八年级 · 度量几何学
某单位有一块四边形的空地, $\angle B=90^{\circ}$, 量得各边的长度如图 (单位: 米),

现计划在空地内种草, 若每平方米草地造价 30 元, 这块地全部种草的费用是多少元?

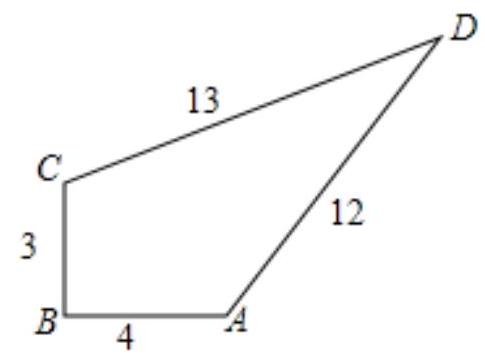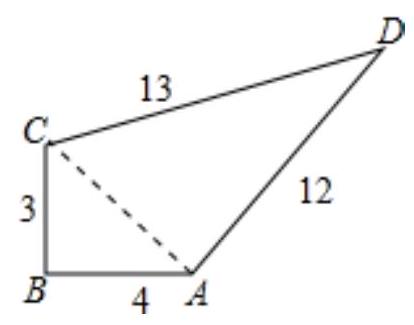
答案: 解: 连接 $A C$,

$\because \angle B=90^{\circ}$,
$\therefore$ 在 Rt $\triangle A B C$ 中, $A C^{2}=A B^{2}+B C=3^{2}+4^{2}=5^{2}$,

在 $\triangle A C D$ 中, $C D^{2}=13^{2}, A D^{2}=12^{2}$,

$\because 5^{2}+12^{2}=13^{2}$,

$\therefore A C^{2}+A D^{2}=C D^{2}$,

$\therefore \angle D A C=90^{\circ}$,

$\therefore S_{\text {四这近死 }} A B C D=S_{\triangle} B A C+S_{\triangle} D A C=\frac{1}{2} A B \cdot B C+\frac{1}{2} A C \cdot A D=36 \mathrm{~cm}^{2}$,

$\because 36 \times 30=1080 （$ 元 $）$

$\therefore$ 这块地全部种草的费用是 1080 元.